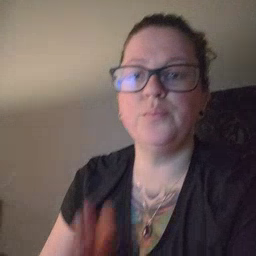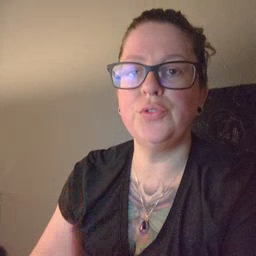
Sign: book